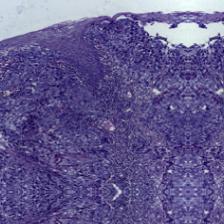
Diagnosis: OSCC